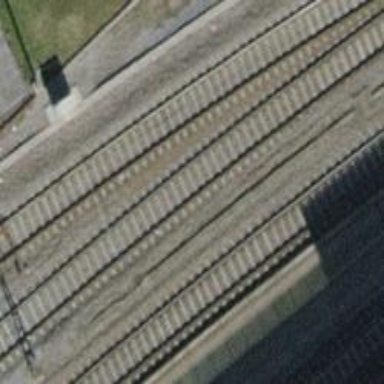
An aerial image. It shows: Single-track electrified railway siding with contact line.